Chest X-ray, AP view. Patient: 58 years old, sex M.
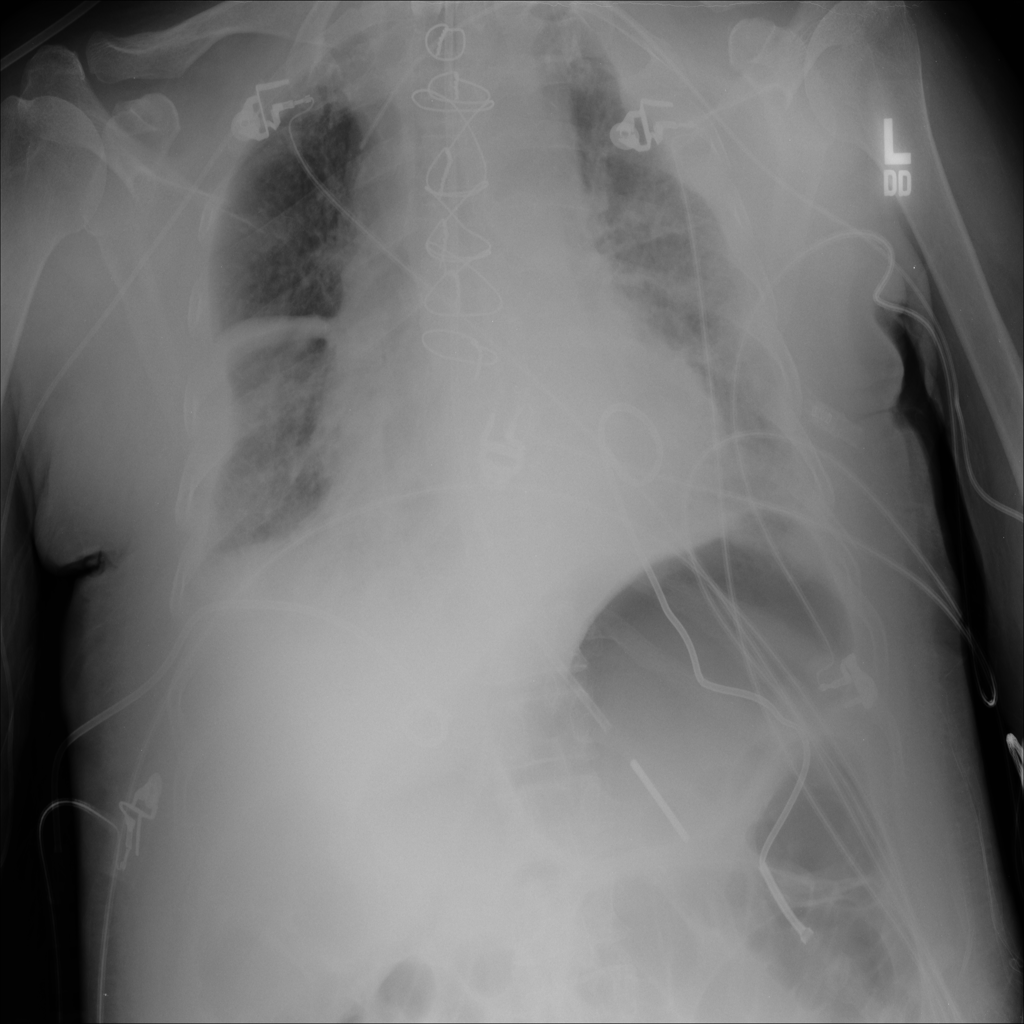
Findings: Atelectasis, Consolidation, Effusion, Infiltration